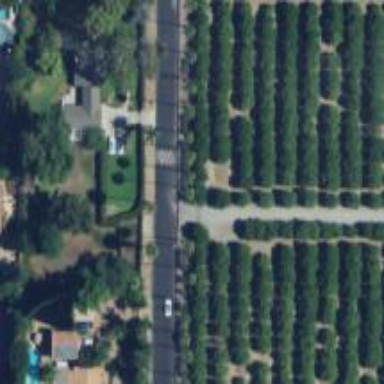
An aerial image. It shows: Driveway leading to service road.